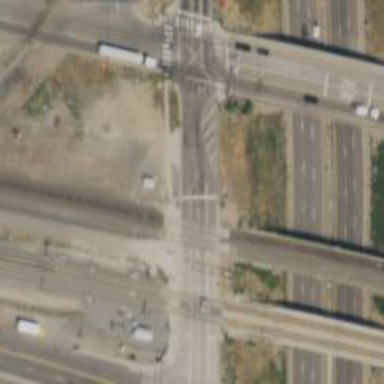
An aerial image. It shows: Secondary link road.